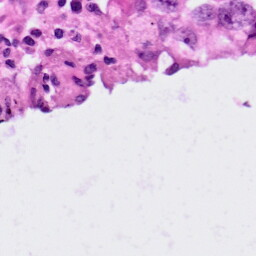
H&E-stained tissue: Lung